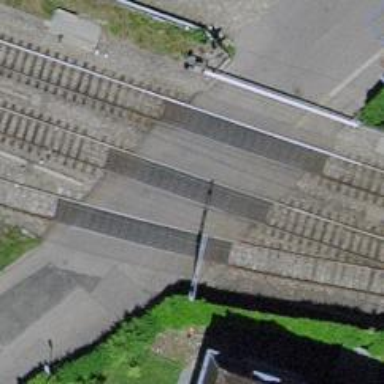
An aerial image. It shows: Single railway track with electrified contact line.